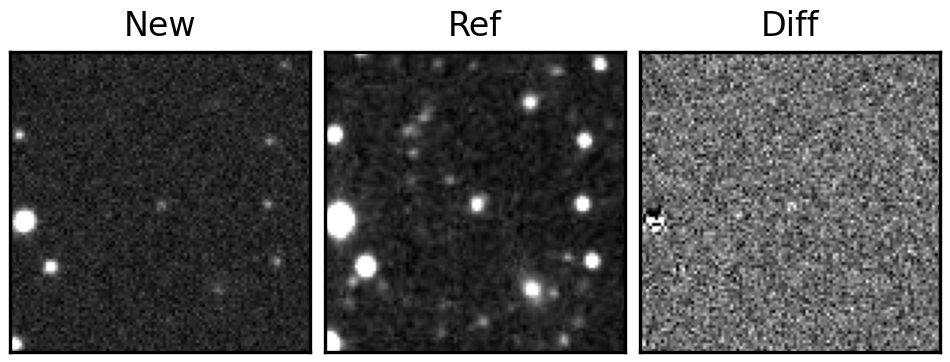
Label: real